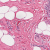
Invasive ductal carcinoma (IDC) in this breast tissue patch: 0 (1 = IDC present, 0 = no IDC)